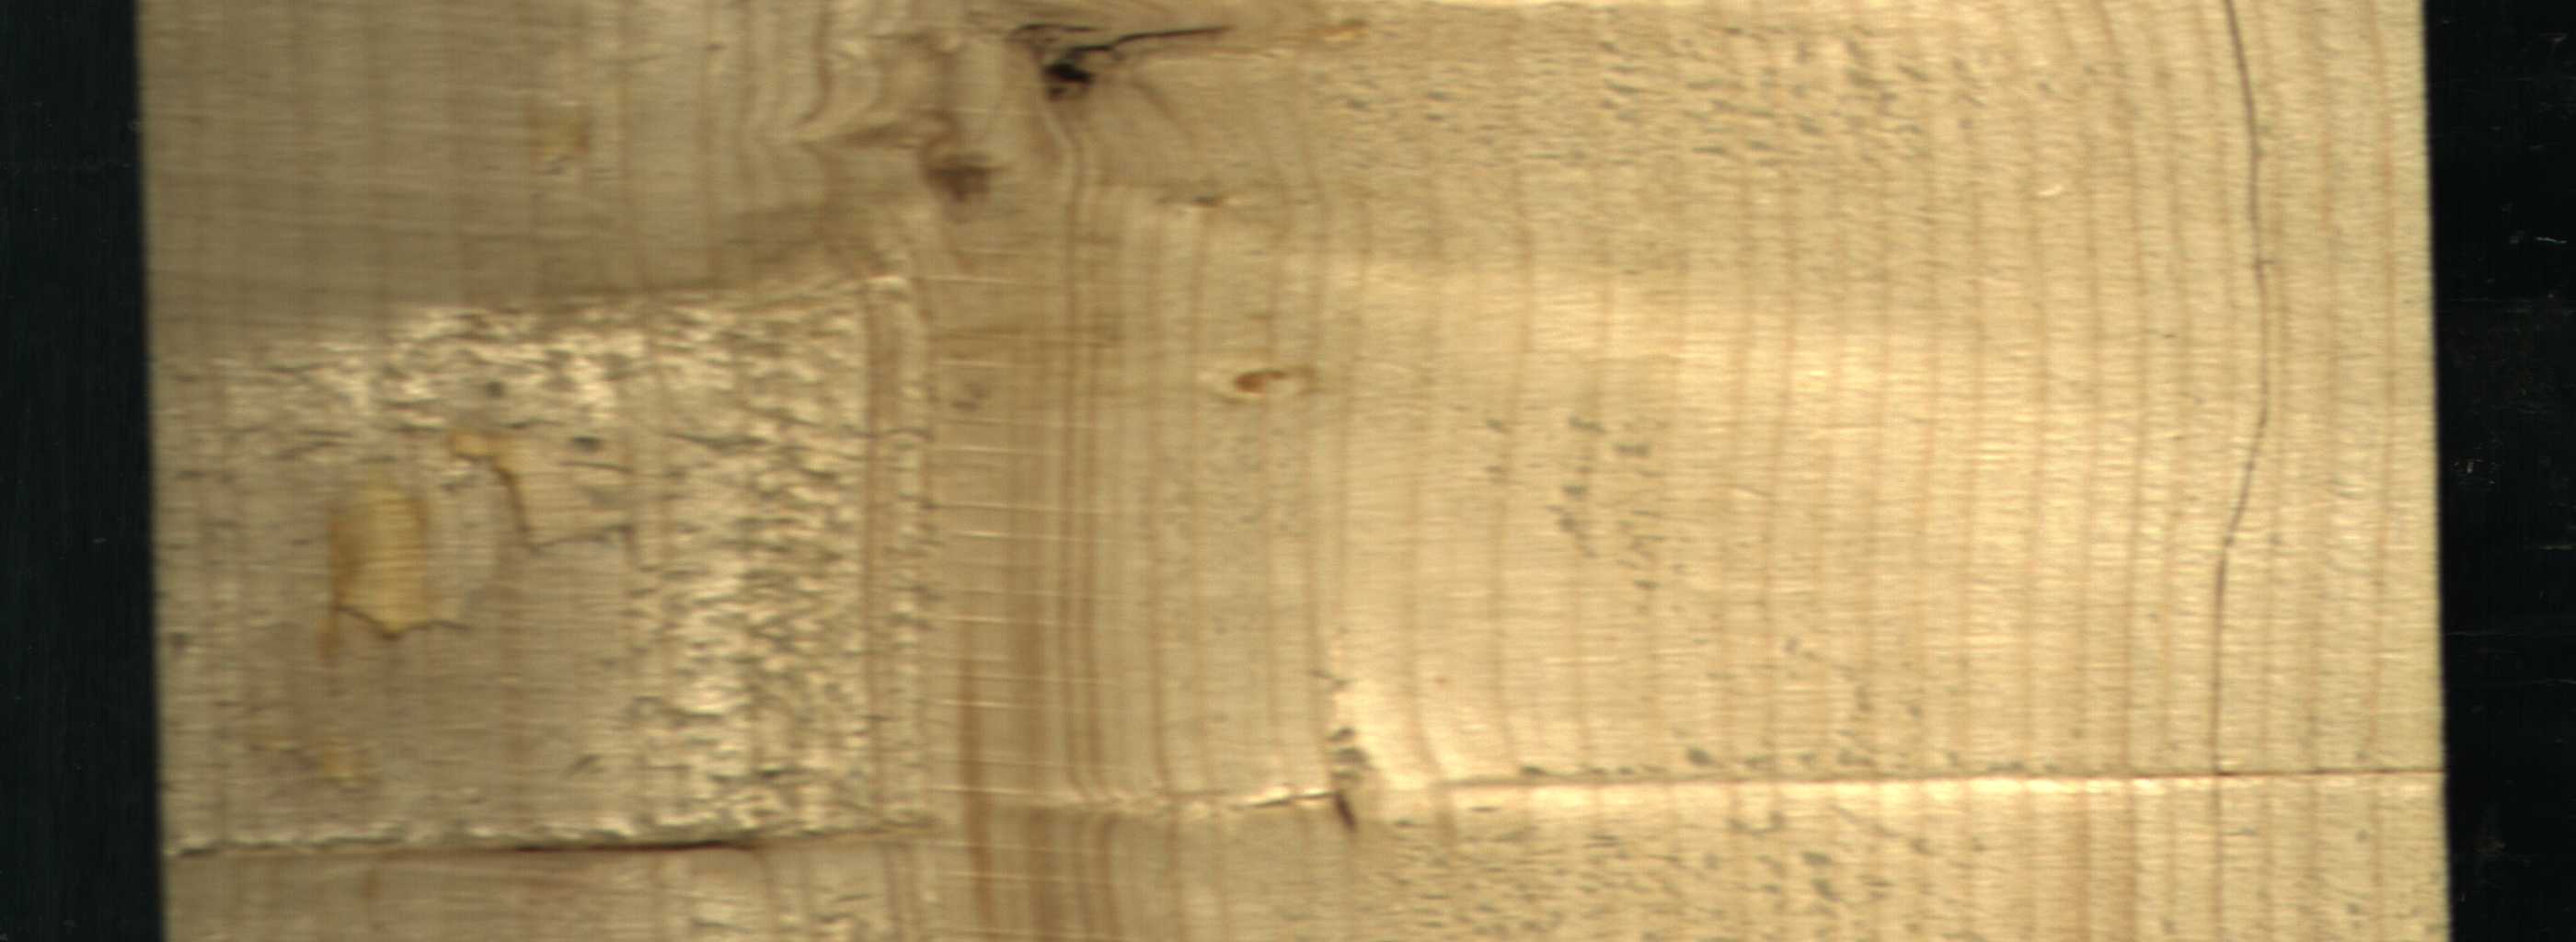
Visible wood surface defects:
Crack
Dead_Knot
Dead_Knot